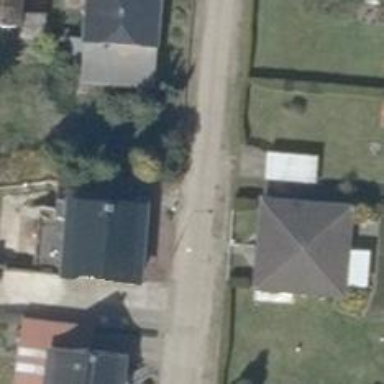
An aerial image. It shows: Smoothly paved residential road.